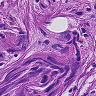
Metastatic tissue present: yes